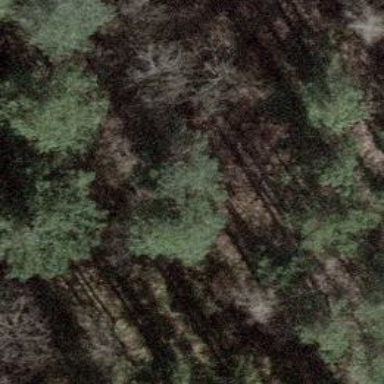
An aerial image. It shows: Forest area.